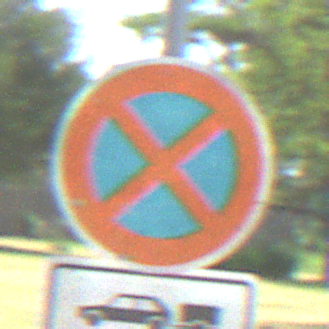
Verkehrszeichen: AbsolutesHalteverbot
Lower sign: MehrspurigeFahrzeuge4
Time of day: Midday
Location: Outdoor (Nature)
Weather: Clear
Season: NotSpecified
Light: Natural